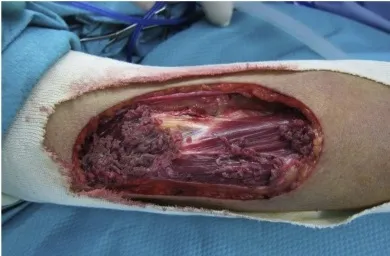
Additional excision. . (c) Residual tumor was not detected either macroscopically or histopathologically.
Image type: medical_photograph (other_medical_photograph)